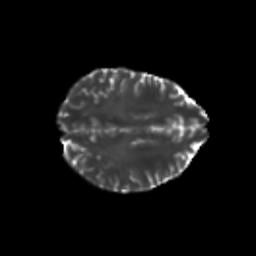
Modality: T2w
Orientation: axial
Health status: healthy
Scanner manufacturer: philips
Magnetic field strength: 3 T
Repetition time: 6.964 s
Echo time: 0.092 s